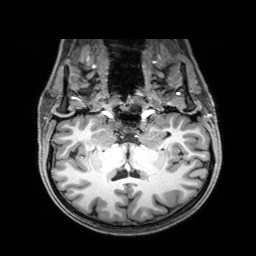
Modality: T1w
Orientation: sagittal
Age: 29
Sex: female